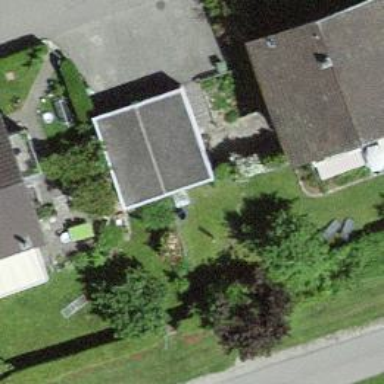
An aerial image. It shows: Garage.